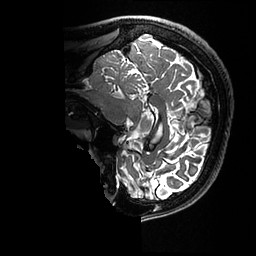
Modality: T2w
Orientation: sagittal
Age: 37
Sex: male
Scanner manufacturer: ge
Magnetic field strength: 3 T
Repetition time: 3.202 s
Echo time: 0.05959 s